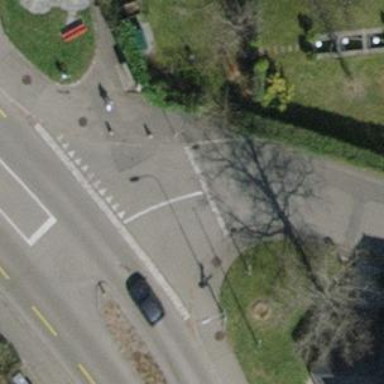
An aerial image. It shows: Road with "give way" sign.